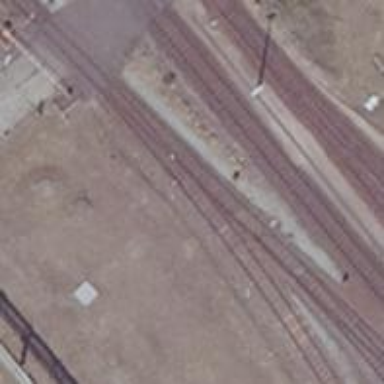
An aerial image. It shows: Railway yard in service.